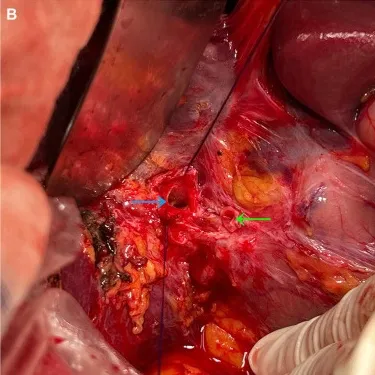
The sinus tract was sharply dissected open (B), which revealed the openings of the right anterior and posterior hepatic ducts (blue arrow), as well as a fistula leading to the duodenum (green arrow).
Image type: medical_photograph (other_medical_photograph)